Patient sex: F
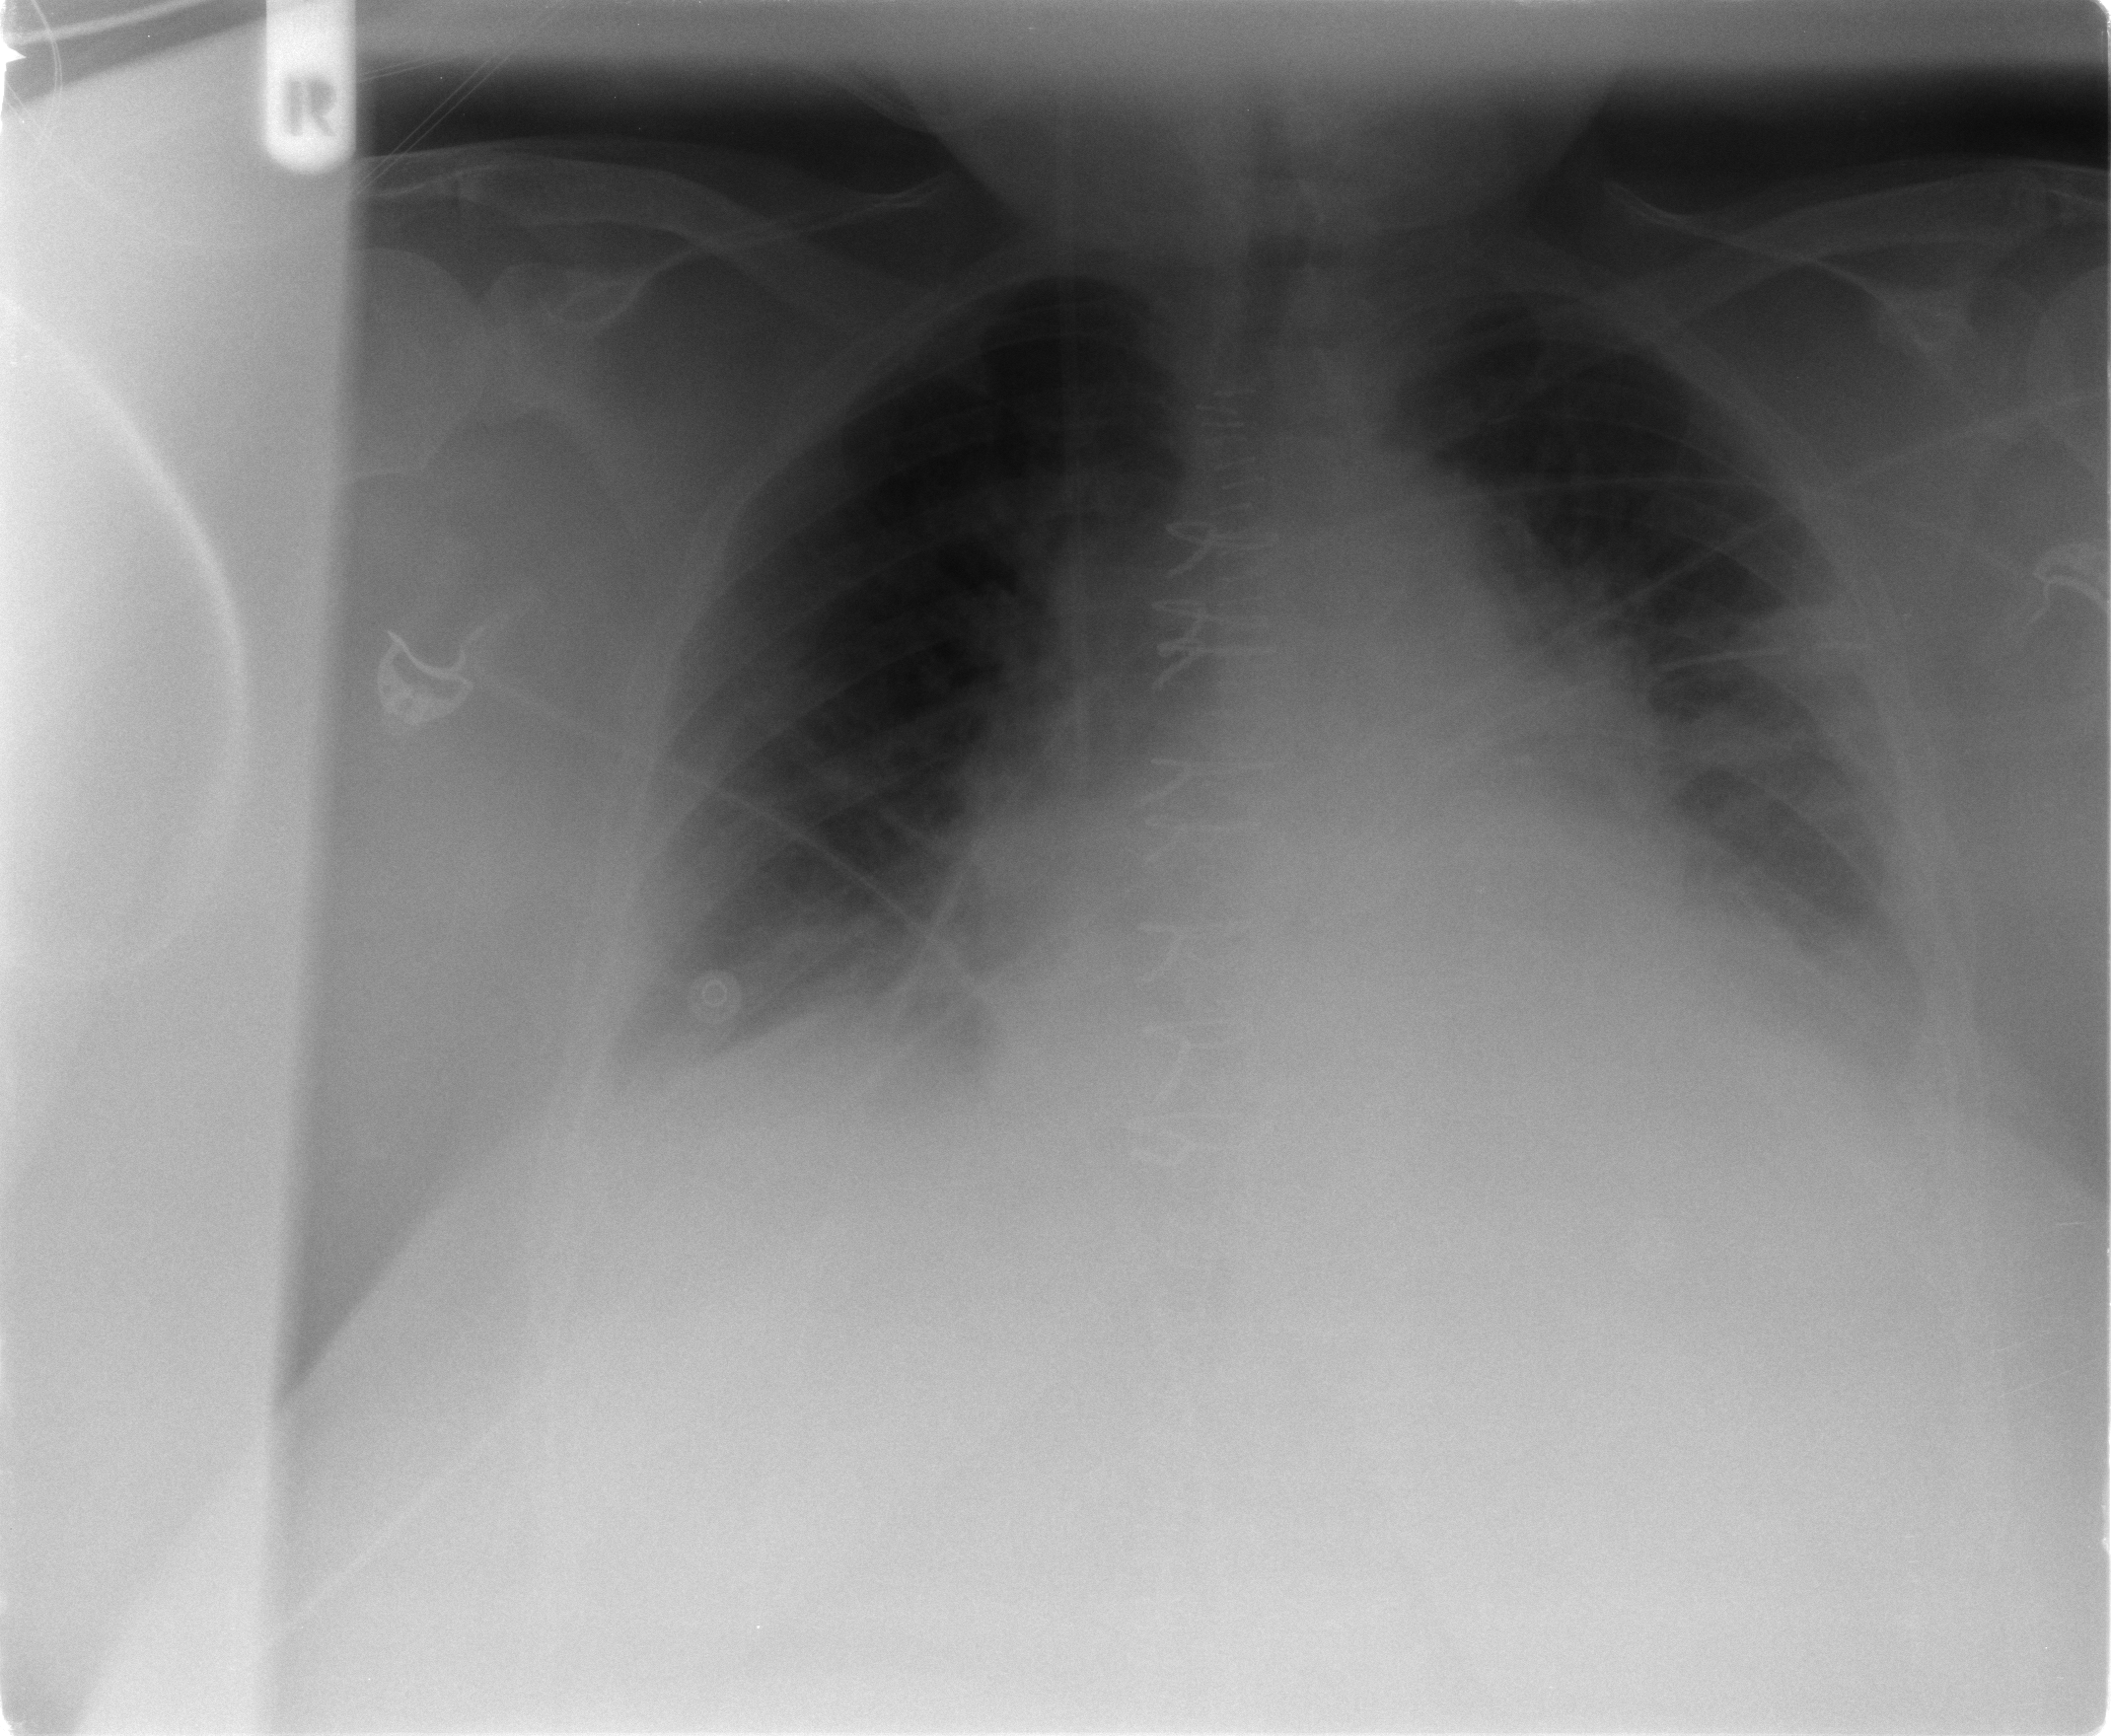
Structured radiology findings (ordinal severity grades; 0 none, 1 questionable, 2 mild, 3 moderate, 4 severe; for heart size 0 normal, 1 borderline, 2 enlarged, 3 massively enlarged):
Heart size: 2
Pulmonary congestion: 2
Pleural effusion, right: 2
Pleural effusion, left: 2
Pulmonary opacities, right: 0
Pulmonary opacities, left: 0
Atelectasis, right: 2
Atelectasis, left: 2